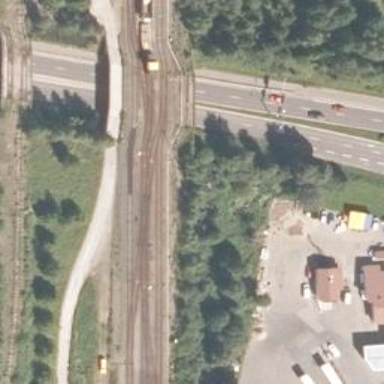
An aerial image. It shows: Bridge over railway line.